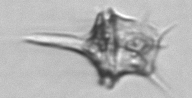
Label: Amylax